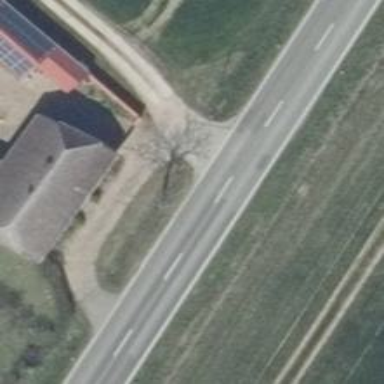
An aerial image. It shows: Beautiful tree in nature.